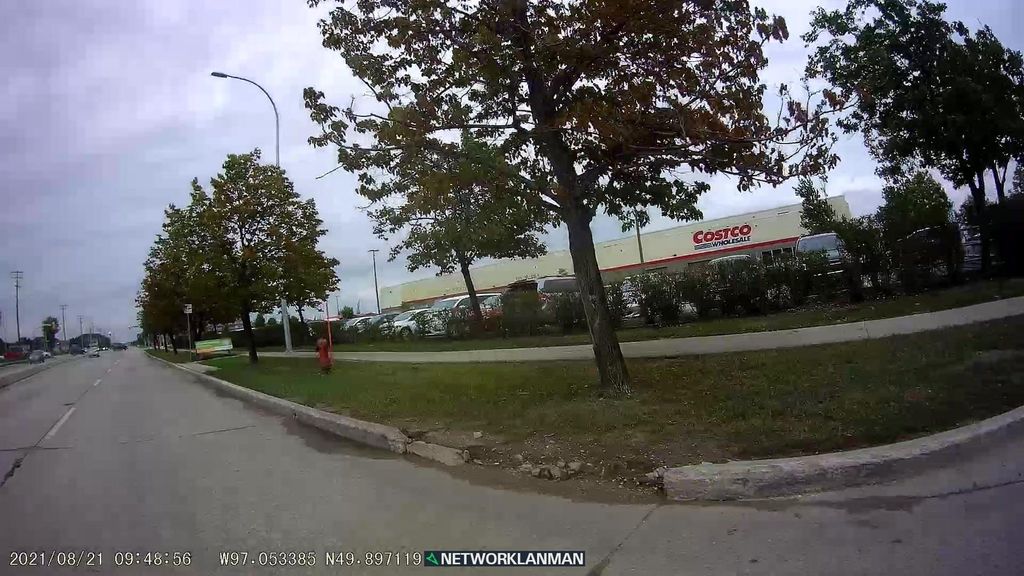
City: winnipeg